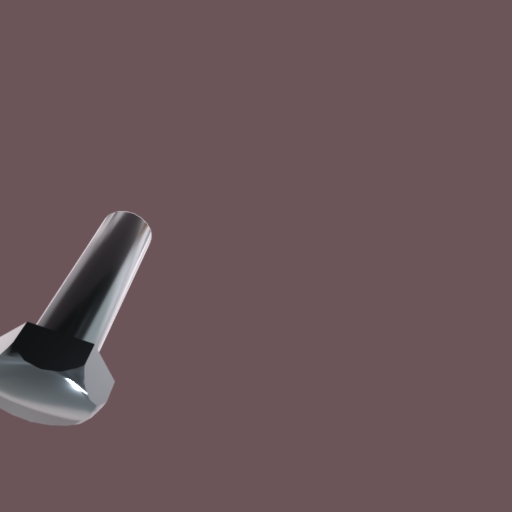
Label: bolt